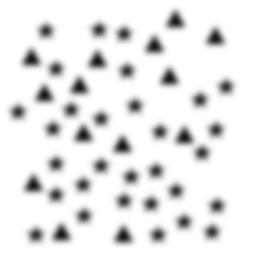
Squares: 0
Triangles: 14
Stars: 30
Total shapes: 44